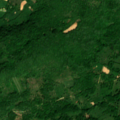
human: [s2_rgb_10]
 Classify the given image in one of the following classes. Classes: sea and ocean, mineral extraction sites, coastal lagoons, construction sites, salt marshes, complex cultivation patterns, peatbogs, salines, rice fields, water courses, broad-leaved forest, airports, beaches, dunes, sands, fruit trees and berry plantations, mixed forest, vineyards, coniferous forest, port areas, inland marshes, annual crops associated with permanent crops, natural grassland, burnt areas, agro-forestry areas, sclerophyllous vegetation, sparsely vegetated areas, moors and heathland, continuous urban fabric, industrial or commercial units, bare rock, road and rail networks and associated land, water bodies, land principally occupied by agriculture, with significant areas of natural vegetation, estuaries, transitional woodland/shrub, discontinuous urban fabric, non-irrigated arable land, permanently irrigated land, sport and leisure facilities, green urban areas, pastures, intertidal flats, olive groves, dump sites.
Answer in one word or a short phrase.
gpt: land principally occupied by agriculture, with significant areas of natural vegetation, broad-leaved forest